Field crop: tomato
Growth stage: 1
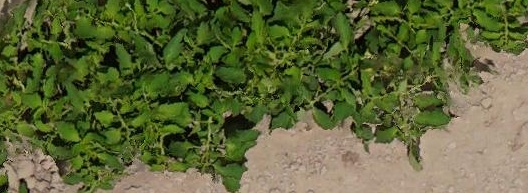
Species: tomato